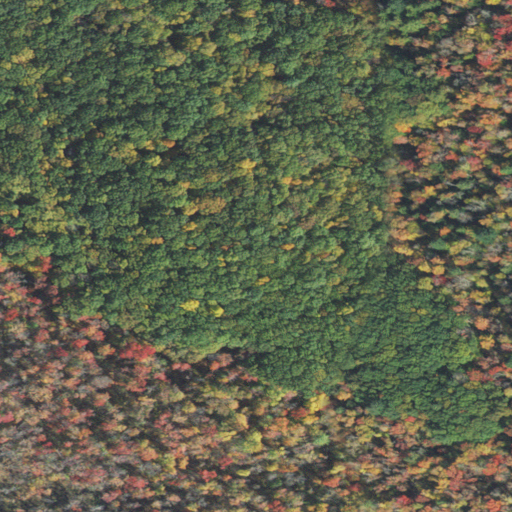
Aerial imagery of island in Massachusetts named Turkey Island containing woody wetlands, deciduous forest, and mixed forest